Question: Two points P and Q with coordinates (P, P) and (Q, Q) satisfy the following properties:
1. The coordinates Px, Py, Qx, and Qy are integers.
2. Px = -Qx.
3. The line PQ is tangent to a circle with center (0, 0) and radius r
4. 0 < Px <= a for some integer limit a.
How do I find all such pairs of points P and Q?
For example, in the image below I have a circle with radius =2 and the limit = 6. The pair of points P = (6, 2) and Q = (-6, -7) are a solution, because:
1. The coordinates of P and Q are integers.
2. Px = -Qx.
3. The line PQ is tangent to the circle.
4. 0 < Px <= 6.
But this is just one pair. I need to find all such pairs. There are a finite number of solutions.

So, is there a way to check if coordinates of points are tangent to the circle and are integers, then to list them all? I've looked at slope equations and shortest path from the center of the circle to the line equations, however, in the first case it requires coordinates to be known (which I could do by brute forcing every single digit, but I cannot see the pattern, because my guts tell me there should be some sort of equation I should apply), and in the second case I have to know the slope equation.
This is the algorithm I came up with but I don't think it is correct or good enough:
1. Find the slope equation y = mx + b for all 1 <= Px <= a and -a <= Qx <= -1.
2. For every y = mx + b check if it is tangent to the circle (how to do that???)
3. If true, return the pair
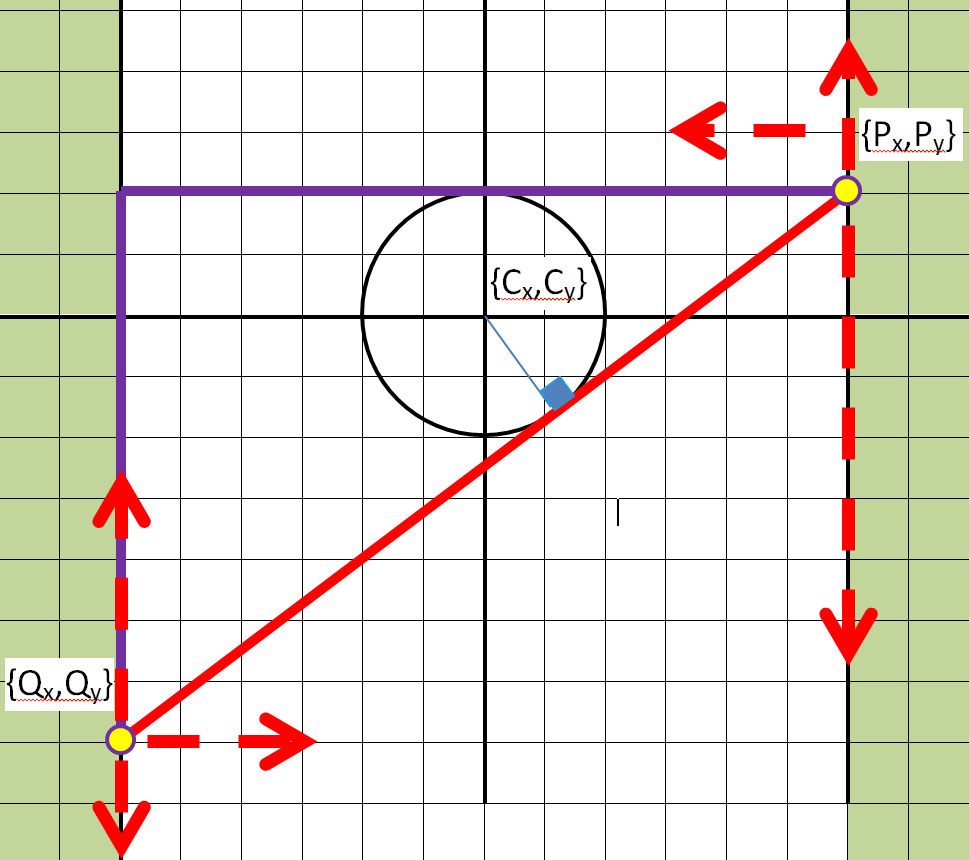
Answer: Line PQ has equation:
'''
(x-Px)/(Qx-Px)=(y-Py)/(Qy-Py) or
(x-Px)*(Qy-Py)-(y-Py)*(Qx-Px)=0 or
x*(Qy-Py)+y*(Px-Qx)-Px*Qy+Px*Py+Py*Qx-Py*Px =
x*(Qy-Py)+y*2*Px-Px*(Qy+Py)=0
'''
Distance from zero point to this line (circle radius) is
'''
r=Px*(Qy+Py)/Sqrt((2*Px)^2+(Qy-Py)^2)
'''
Note that radius and nominator are integers, so denominator must be integer too. It is possible when 2*Px and |Qy-Py| are members of some <URL>
'''
Px = k * m * n (for m>=n, radius < k*m*n <= a)
|Qy-Py| = k * (m^2 - n^2)
'''
With a=6 max value of n is 2, and your example corresponds to (k, m, n) set of (3, 2, 1)